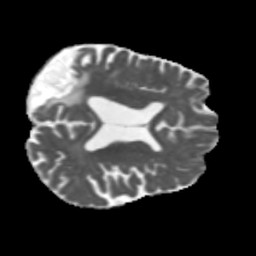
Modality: MD
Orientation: axial
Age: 68
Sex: male
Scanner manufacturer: siemens
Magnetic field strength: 3 T
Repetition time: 5.47 s
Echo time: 0.0854 s